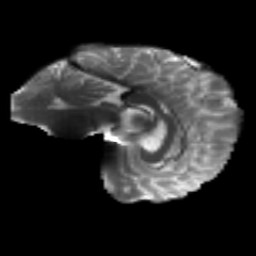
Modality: T2w
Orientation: sagittal
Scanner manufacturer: siemens
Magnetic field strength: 3 T
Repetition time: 4.16 s
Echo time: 0.0806 s